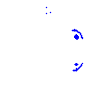
Particle: pion